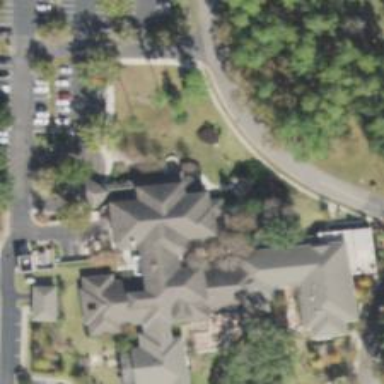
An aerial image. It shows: Hospice providing healthcare services.